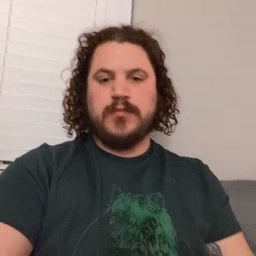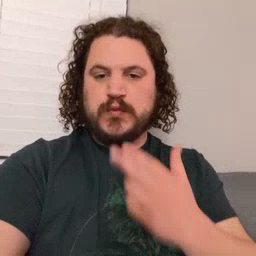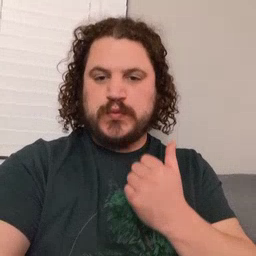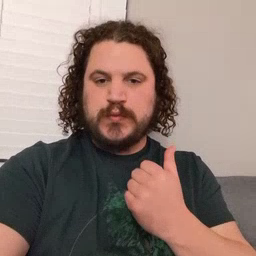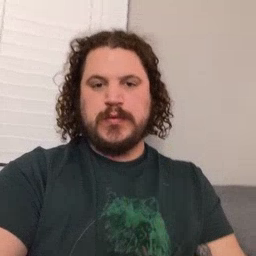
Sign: cute